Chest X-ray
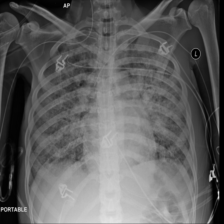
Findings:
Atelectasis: negative
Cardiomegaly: negative
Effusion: negative
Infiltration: negative
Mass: negative
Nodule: negative
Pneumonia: negative
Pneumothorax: negative
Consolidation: negative
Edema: negative
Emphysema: negative
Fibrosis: negative
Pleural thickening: negative
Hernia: negative